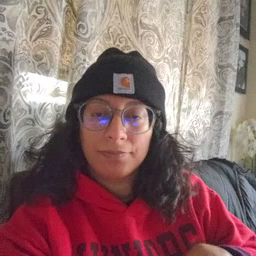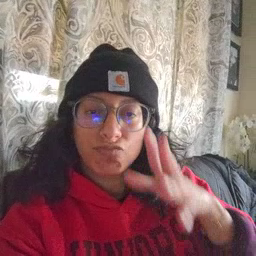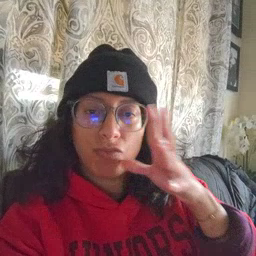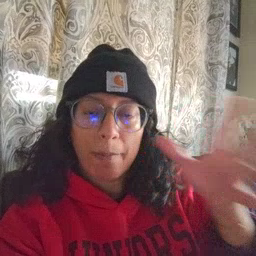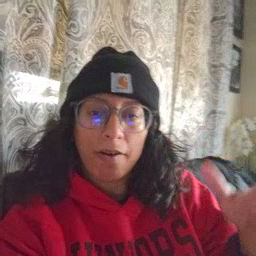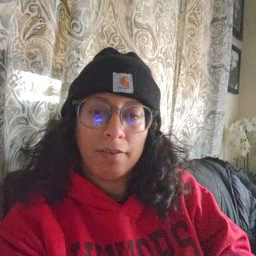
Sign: grandma